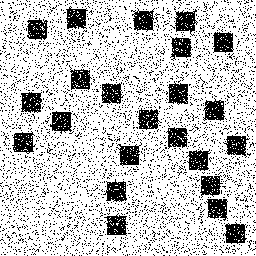
Squares: 23
Triangles: 0
Stars: 0
Total shapes: 23